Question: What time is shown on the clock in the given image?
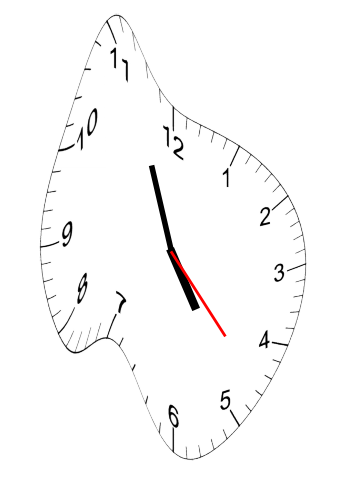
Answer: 04:56:23